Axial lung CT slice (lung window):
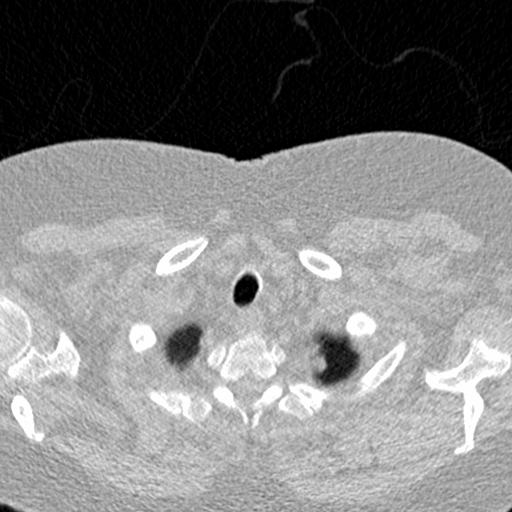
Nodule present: yes
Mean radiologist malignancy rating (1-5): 3